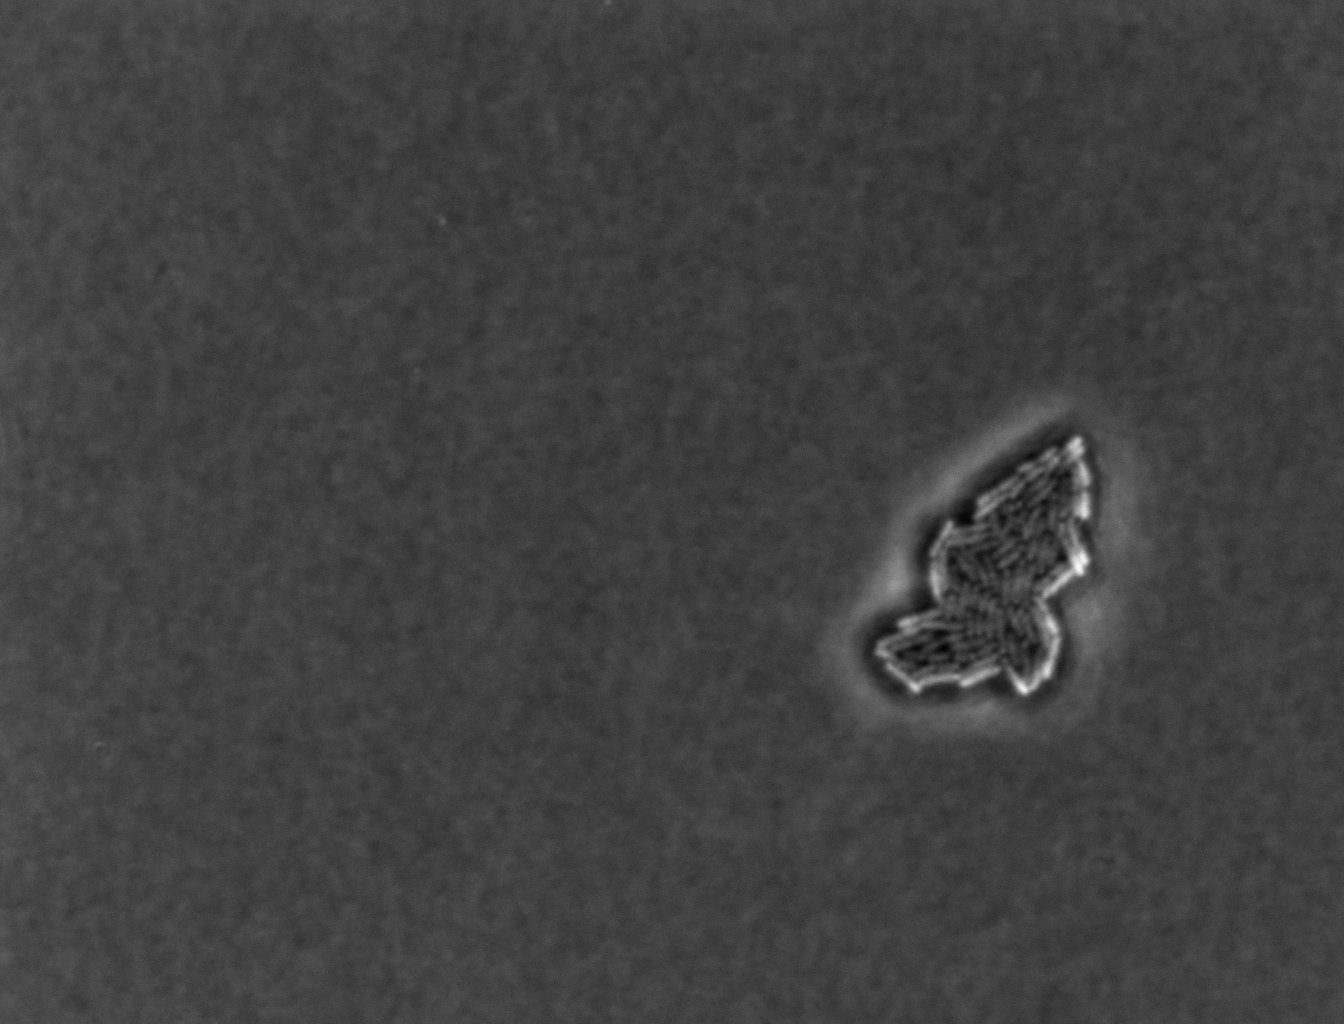
various_fewshot